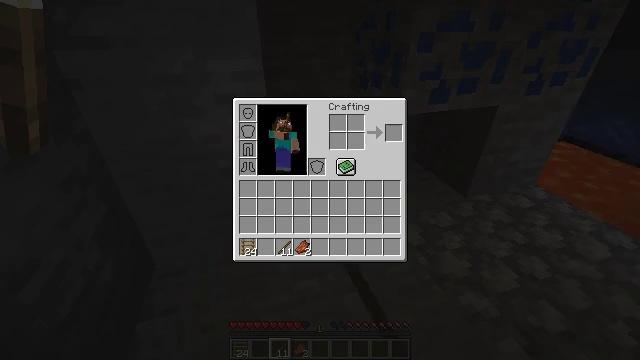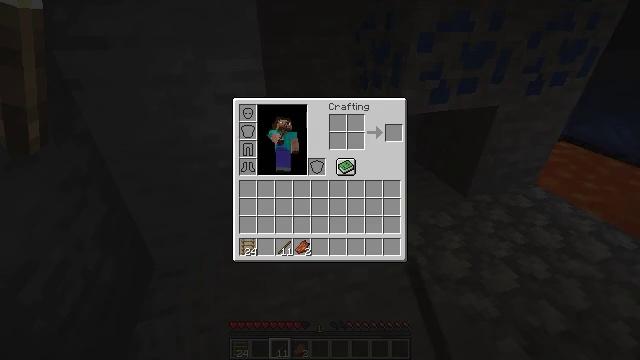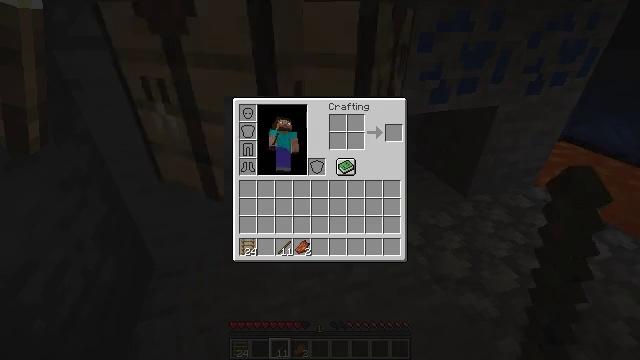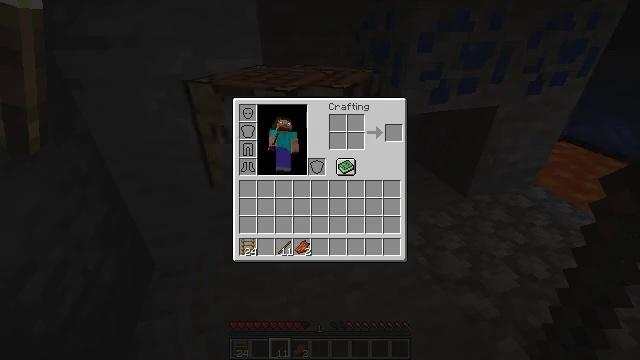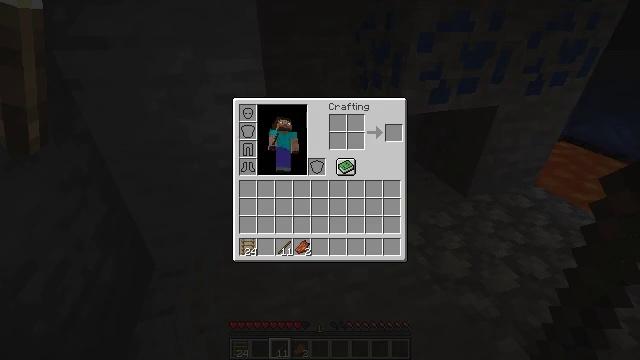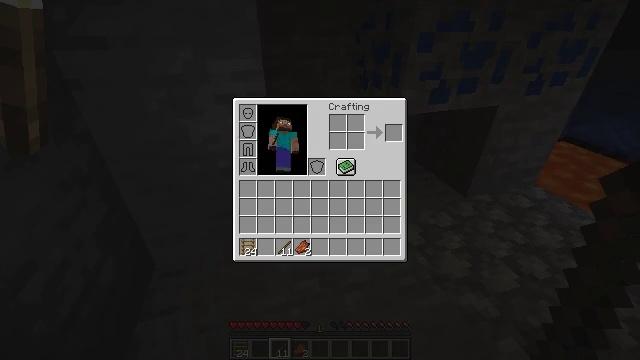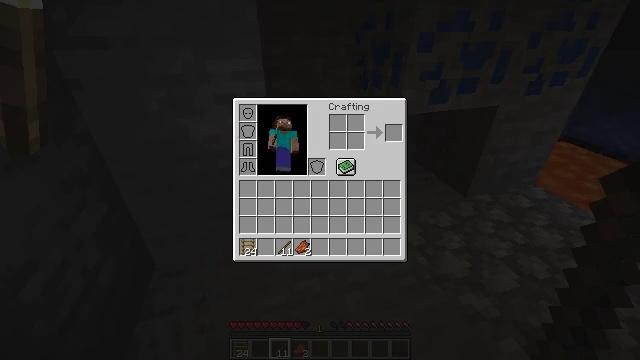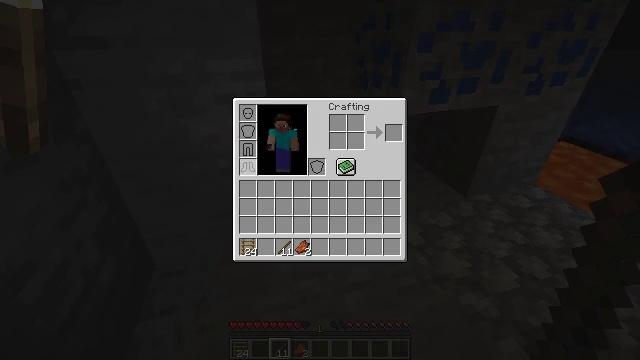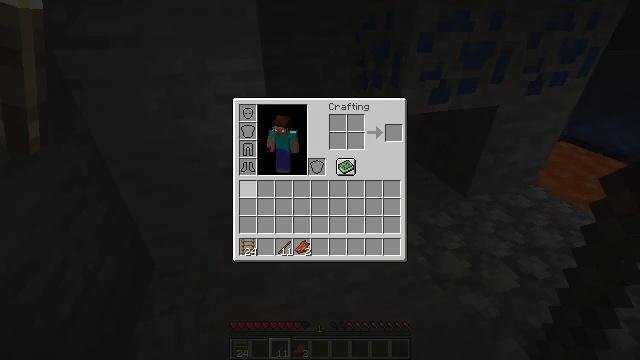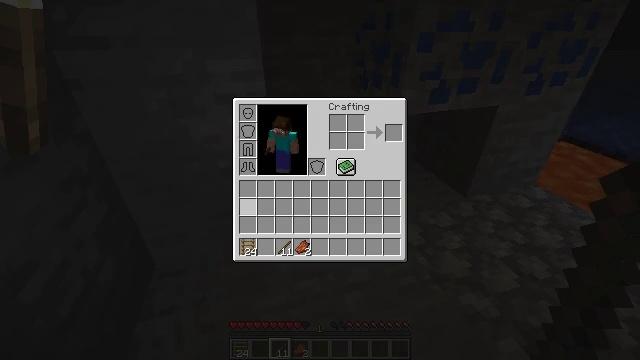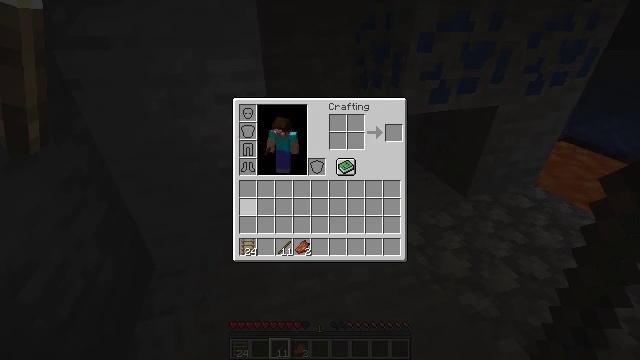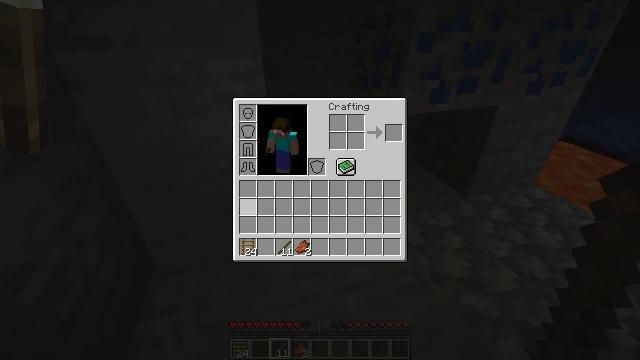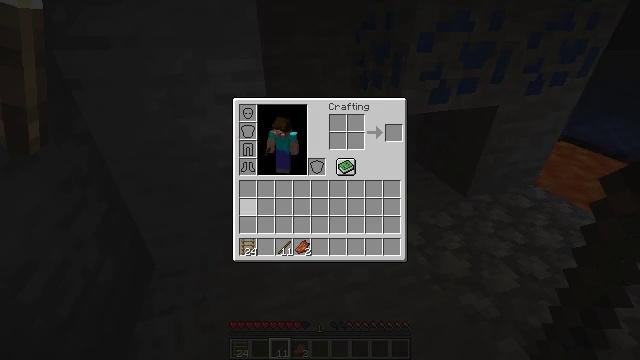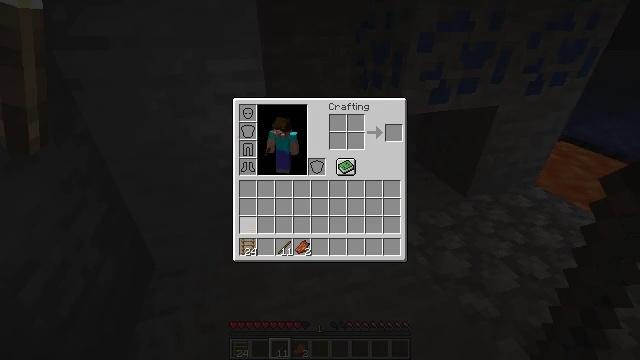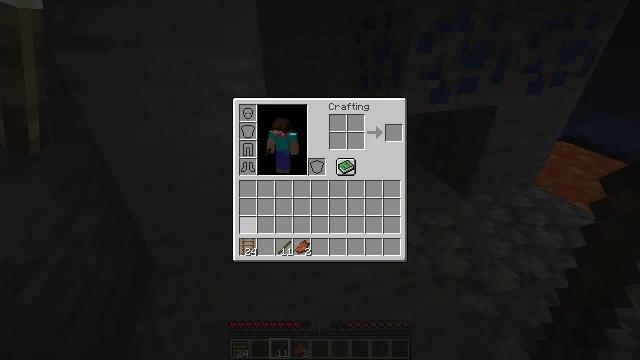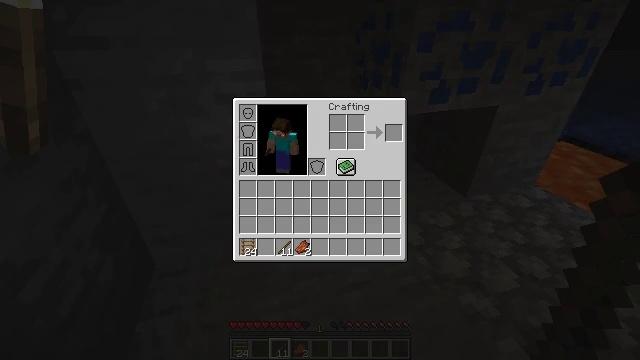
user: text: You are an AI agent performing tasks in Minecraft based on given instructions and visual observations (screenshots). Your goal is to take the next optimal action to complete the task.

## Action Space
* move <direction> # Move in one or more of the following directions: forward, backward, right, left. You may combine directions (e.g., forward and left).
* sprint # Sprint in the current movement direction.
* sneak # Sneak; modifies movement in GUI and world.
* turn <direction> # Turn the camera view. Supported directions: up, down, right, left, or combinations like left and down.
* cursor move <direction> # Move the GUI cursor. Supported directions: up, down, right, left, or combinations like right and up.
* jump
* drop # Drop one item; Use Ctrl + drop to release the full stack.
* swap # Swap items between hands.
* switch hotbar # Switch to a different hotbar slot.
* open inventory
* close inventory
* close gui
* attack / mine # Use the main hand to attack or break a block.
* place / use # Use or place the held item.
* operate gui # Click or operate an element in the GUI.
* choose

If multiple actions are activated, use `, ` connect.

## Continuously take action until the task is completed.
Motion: motion action
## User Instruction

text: Drop a ladder.
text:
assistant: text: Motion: open gui
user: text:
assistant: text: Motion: no_op
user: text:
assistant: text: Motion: no_op
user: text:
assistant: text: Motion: no_op
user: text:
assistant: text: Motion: cursor move down
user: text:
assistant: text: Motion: cursor move left and down
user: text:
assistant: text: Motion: cursor move left and down
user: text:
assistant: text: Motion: cursor move down
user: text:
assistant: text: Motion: cursor move down
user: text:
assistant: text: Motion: no_op
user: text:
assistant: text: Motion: no_op
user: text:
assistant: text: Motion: no_op
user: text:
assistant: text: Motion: no_op
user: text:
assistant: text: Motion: cursor move down
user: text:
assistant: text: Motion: no_op
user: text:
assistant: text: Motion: no_op
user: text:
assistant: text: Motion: no_op
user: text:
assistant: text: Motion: no_op
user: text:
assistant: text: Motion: operate gui
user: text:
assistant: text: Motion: operate gui
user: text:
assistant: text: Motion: cursor move right and up, operate gui
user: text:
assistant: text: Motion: cursor move right and up
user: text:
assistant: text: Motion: cursor move up
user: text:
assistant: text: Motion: cursor move up
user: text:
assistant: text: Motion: no_op
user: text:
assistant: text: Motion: operate gui
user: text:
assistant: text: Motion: operate gui
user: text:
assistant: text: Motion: operate gui
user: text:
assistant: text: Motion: no_op
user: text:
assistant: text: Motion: no_op